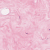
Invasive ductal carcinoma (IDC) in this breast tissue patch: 0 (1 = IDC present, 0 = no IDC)